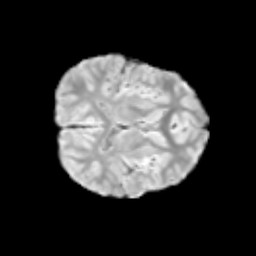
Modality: T2w
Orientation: axial
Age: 9
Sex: male
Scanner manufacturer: siemens
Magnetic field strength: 3 T
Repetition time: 3.8 s
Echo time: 0.07 s